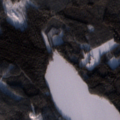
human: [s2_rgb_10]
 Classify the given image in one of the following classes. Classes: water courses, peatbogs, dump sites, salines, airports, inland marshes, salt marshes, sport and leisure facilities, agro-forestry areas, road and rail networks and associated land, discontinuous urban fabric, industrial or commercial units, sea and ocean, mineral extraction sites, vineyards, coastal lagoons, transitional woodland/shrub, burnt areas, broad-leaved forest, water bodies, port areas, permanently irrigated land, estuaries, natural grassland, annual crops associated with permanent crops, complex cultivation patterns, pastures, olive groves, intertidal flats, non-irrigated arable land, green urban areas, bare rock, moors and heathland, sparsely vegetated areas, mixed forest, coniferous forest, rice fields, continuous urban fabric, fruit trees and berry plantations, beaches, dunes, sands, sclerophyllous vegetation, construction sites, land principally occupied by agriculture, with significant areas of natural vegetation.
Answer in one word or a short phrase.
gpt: coniferous forest, mixed forest, transitional woodland/shrub, water bodies